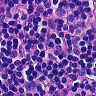
Metastatic tissue present: no